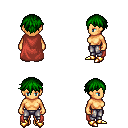
a pixel art fantasy rpg character, female body template, human, tanned skin, maroon cape, metal pants, green short bangs hairstyle, gold boots, four views (front, back, left, right), 2x2 character sprite sheet, small pixel art, hard edges, no anti-aliasing